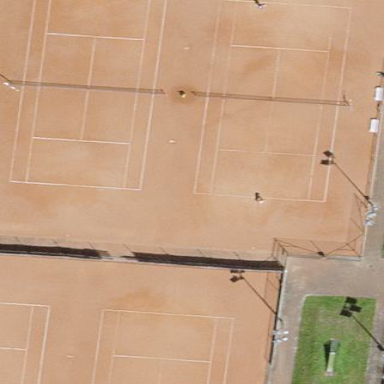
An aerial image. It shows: Clay tennis court on pitch.